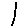
Label: line